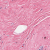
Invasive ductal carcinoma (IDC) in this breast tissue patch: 0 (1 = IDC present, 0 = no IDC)